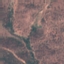
Land use / land cover class: HerbaceousVegetation